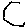
Label: hexagon